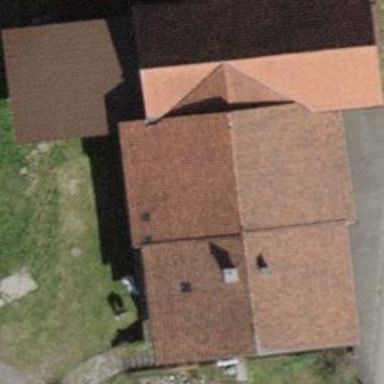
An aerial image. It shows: Gabled roof farm building.